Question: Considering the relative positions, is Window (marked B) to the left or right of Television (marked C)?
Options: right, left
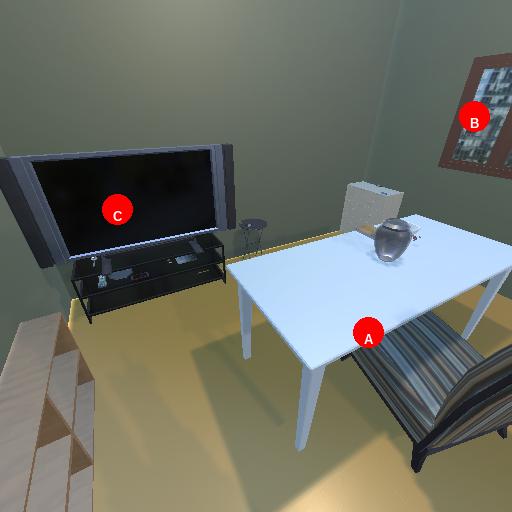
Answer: right